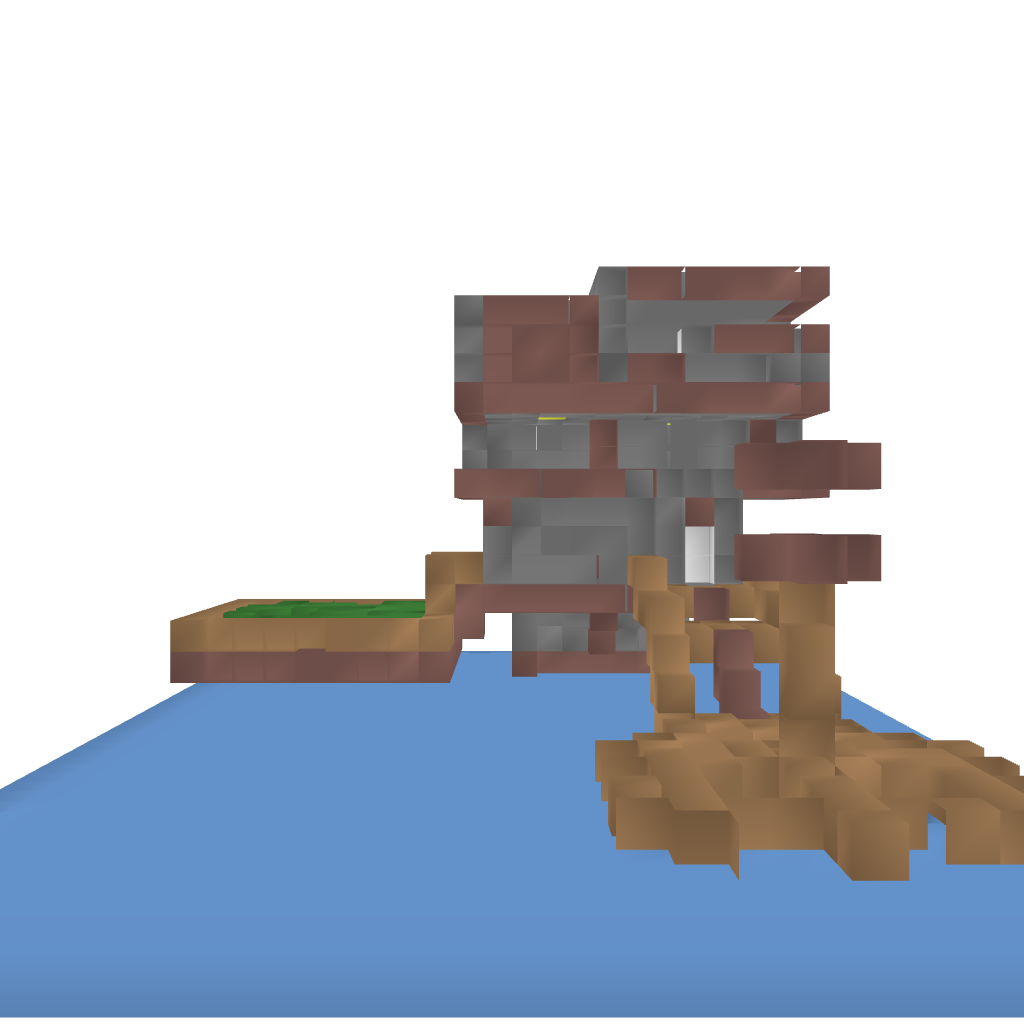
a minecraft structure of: Aecor Nidus bad low quality